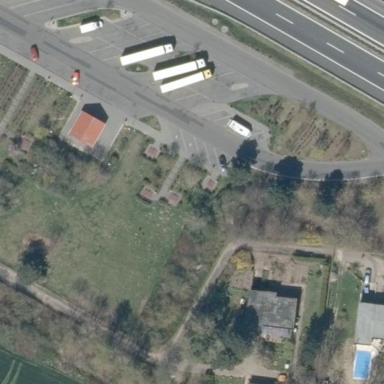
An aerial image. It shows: Rest area along the road.